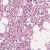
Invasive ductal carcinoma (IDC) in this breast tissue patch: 1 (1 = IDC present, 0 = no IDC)